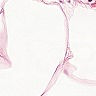
Metastatic tissue present: no